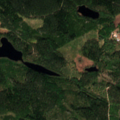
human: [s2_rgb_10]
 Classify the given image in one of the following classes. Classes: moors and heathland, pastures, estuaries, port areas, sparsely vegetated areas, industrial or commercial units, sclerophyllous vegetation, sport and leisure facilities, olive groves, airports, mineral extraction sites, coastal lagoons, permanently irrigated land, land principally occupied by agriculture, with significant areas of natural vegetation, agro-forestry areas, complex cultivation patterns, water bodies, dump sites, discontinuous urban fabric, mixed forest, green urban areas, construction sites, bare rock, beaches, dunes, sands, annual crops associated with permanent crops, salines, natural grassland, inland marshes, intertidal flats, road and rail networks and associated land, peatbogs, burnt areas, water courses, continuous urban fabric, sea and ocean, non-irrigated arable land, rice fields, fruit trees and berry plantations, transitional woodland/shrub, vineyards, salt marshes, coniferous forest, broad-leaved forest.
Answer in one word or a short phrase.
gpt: coniferous forest, mixed forest, transitional woodland/shrub